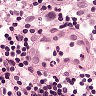
Metastatic tissue present: no